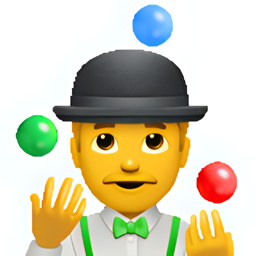
Name: juggling
Emoji: 🤹
Group: People & Body
Sub-group: person-sport